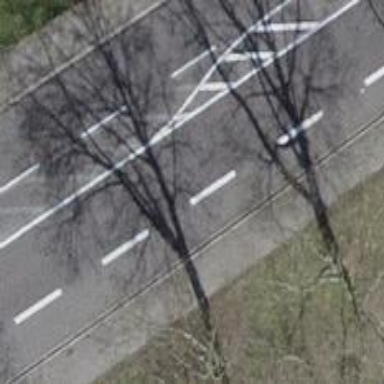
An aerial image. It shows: Asphalt road with sidewalks on both sides. The road is classified as primary highway.